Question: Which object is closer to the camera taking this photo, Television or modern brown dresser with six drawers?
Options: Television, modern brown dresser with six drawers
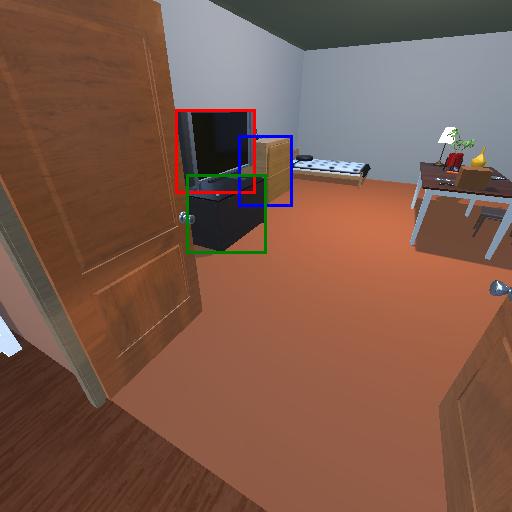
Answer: Television